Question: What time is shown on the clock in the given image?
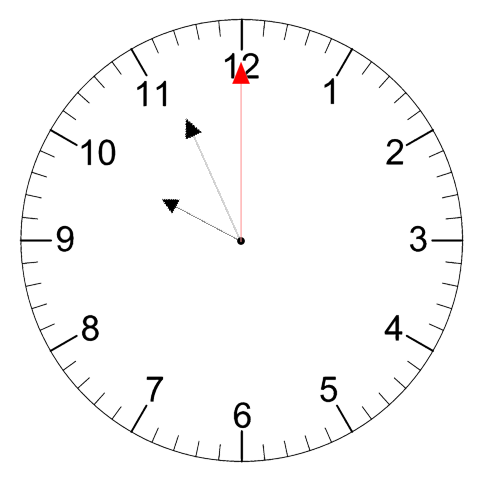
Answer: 09:56:00